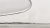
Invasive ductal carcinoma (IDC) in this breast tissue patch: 0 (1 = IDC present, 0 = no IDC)